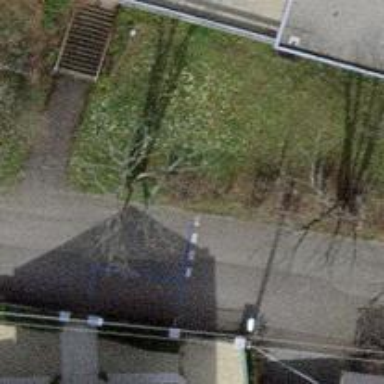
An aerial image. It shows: Evergreen tree with needle-leaved leaves.